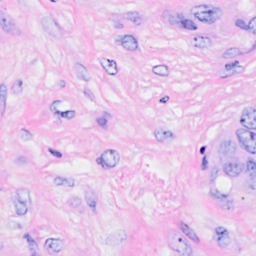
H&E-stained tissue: Breast